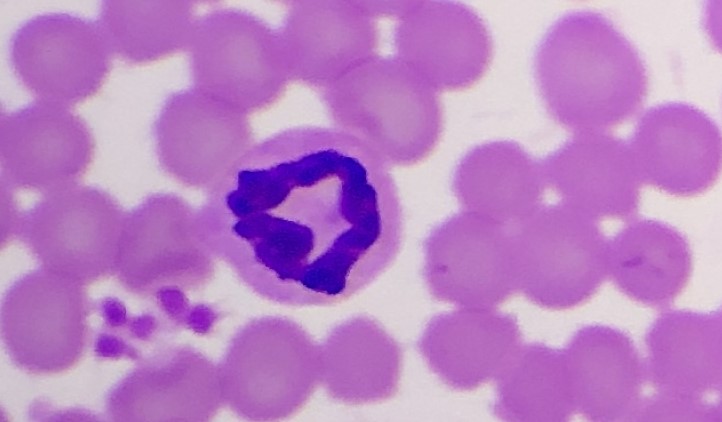
White blood cell type: Neutrophil